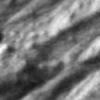
Label: no_change